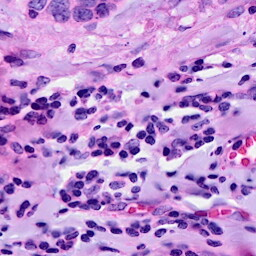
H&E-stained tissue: Breast